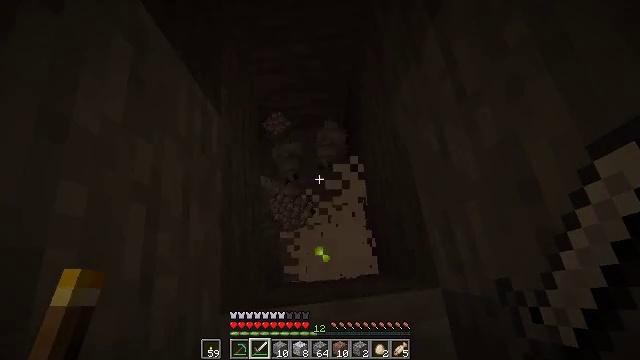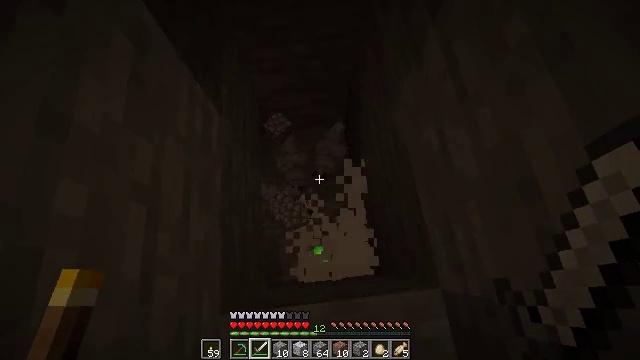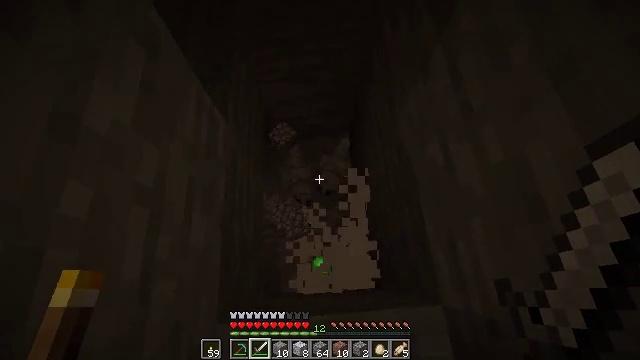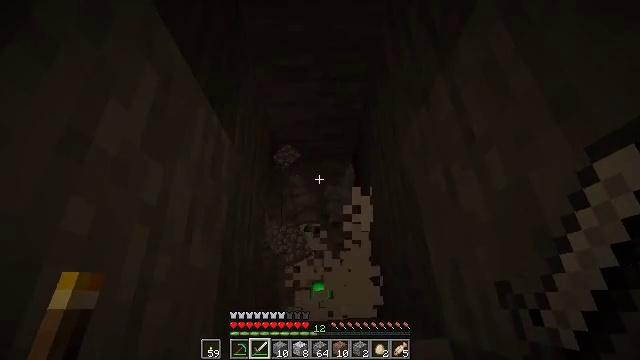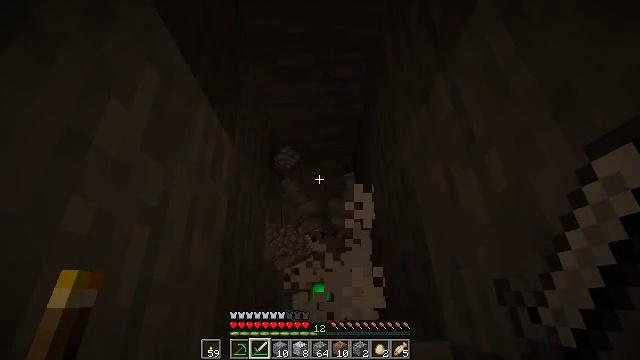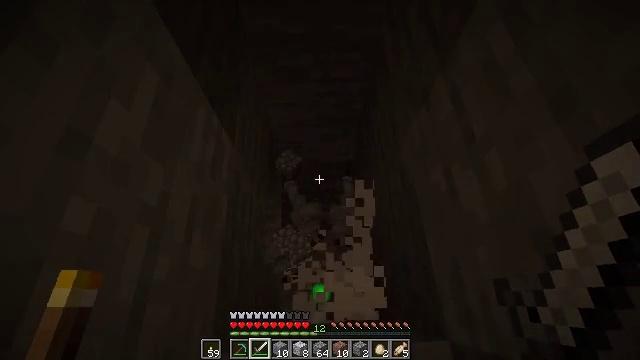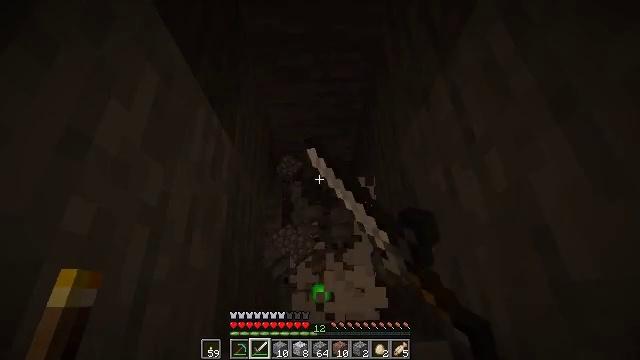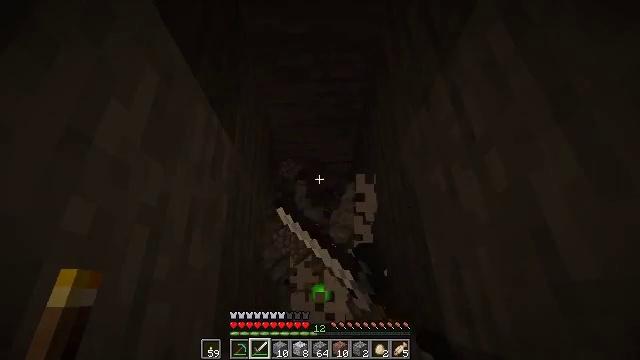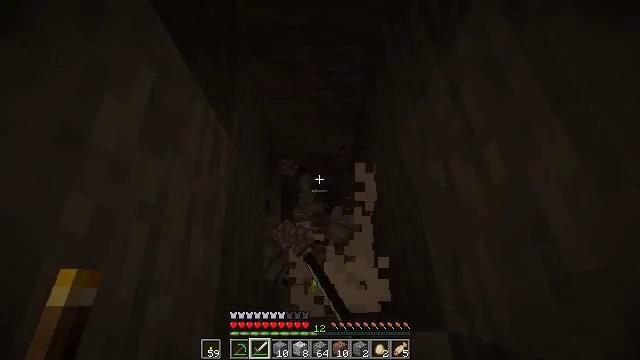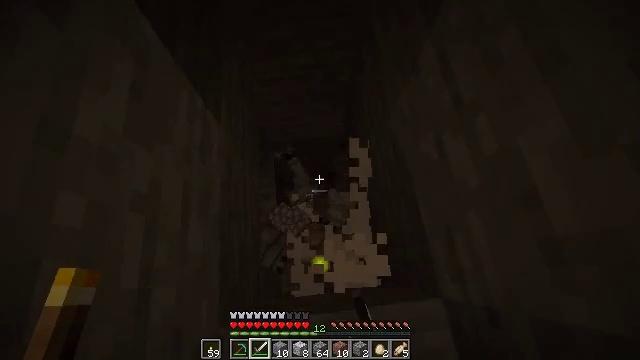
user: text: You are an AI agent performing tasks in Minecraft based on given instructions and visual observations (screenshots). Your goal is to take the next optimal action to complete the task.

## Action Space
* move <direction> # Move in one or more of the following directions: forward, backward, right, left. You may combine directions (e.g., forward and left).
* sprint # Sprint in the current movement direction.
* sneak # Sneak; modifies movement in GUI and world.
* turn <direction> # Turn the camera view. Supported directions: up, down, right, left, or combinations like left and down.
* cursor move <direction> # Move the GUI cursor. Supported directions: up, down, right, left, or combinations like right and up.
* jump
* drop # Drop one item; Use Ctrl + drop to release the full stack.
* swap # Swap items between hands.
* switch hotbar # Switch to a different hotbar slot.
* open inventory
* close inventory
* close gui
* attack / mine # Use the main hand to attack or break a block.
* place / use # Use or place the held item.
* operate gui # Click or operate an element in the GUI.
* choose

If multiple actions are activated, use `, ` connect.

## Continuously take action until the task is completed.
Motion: motion action
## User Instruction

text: Clear the infested stone from the area.
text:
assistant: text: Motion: sneak
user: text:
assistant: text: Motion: sneak, turn left and up
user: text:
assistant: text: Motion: sneak, turn left and up
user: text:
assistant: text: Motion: sneak
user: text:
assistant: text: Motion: sneak, attack / mine
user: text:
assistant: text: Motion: sneak, attack / mine
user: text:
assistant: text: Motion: sneak, attack / mine
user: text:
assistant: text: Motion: sneak, turn down
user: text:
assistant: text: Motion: sneak, turn right and down
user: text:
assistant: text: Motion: sneak